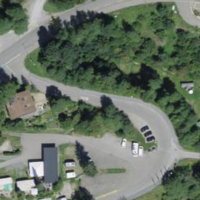
EUNIS habitat code: 24
Species observed at this site:
Corylus avellana